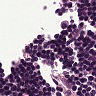
Metastatic tissue present: no